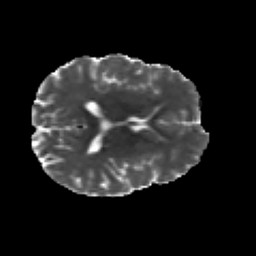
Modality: MD
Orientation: axial
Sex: male
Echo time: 0.114 s